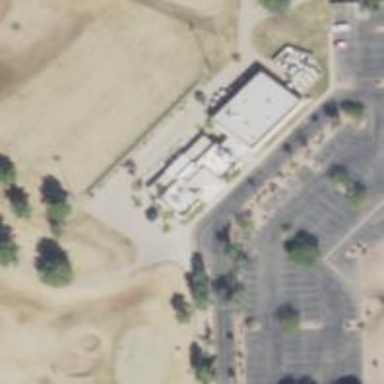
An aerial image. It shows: Shop specializing in golf equipment.